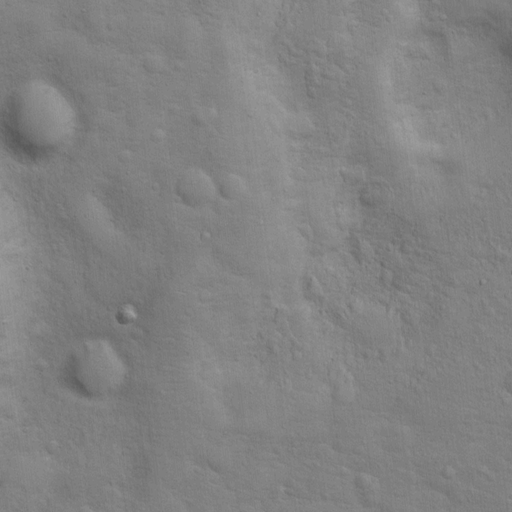
Classes present: Background, Cone